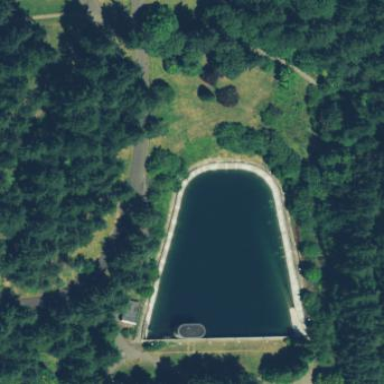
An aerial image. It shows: Reservoir of water.